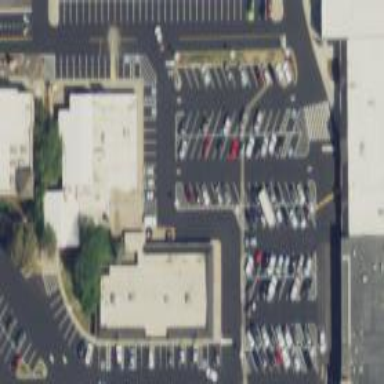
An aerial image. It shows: Retail building.